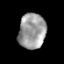
Tissue: prostate
Cell type: Epithelial cells
Senescence score: 0.3458
Nuclear area (px): 938
Mean DAPI intensity: 156.64